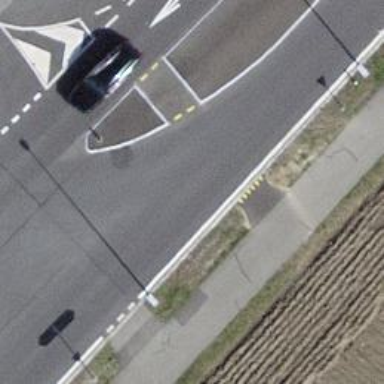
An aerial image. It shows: Uncontrolled crossing on the road.